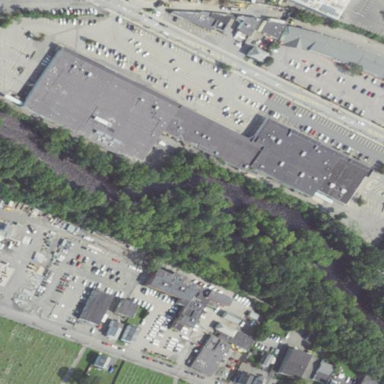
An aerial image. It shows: Retail area.